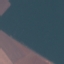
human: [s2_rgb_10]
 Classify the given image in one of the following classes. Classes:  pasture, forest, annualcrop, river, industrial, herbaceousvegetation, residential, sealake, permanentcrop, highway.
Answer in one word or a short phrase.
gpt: AnnualCrop